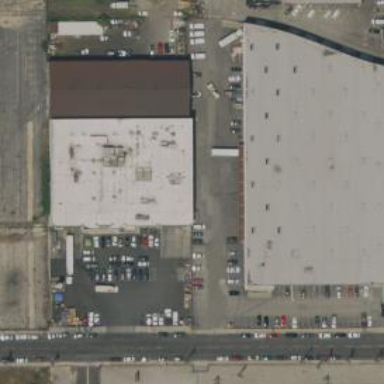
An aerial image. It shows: Warehouse building.